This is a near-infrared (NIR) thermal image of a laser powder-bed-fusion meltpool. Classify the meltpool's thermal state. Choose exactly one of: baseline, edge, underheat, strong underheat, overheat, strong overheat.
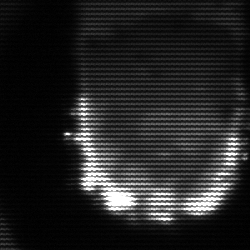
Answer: baseline